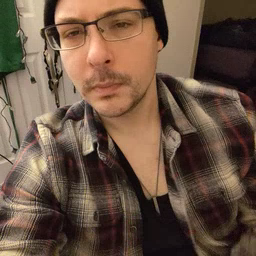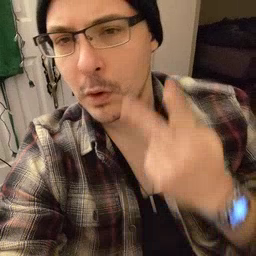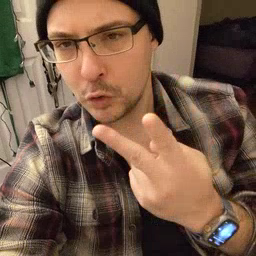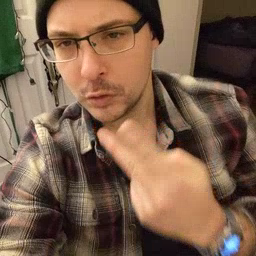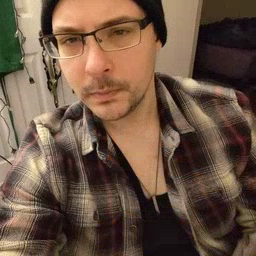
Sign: look